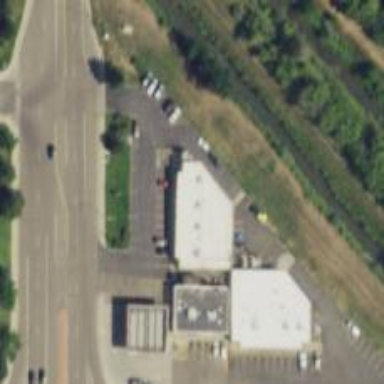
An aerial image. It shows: Veterinary facility.